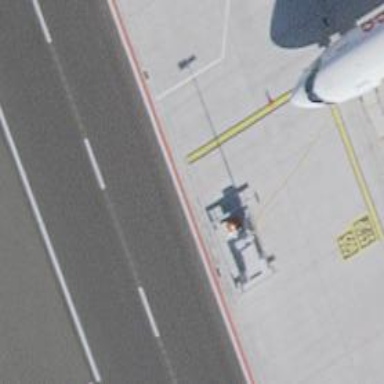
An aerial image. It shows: Airport parking position.